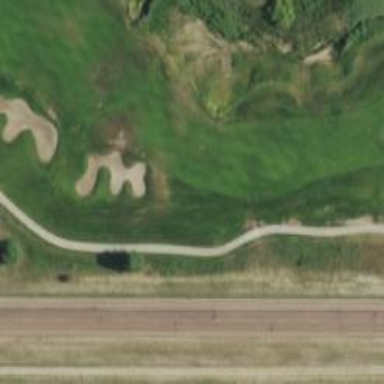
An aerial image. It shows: View of golf hole.